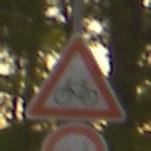
Verkehrszeichen: RadverkehrRechts
Zusatzzeichen unten: VerbotUeberholenEinspurigeFahrzeuge
Umgebung: Outdoor, RoadRail
Tageszeit: SunriseSunset
Wetter: Clear
Licht: Natural
Jahreszeit: NotSpecified
Kontrast: LowContrast